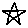
Label: star